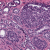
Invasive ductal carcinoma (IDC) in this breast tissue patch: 0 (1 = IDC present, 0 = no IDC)